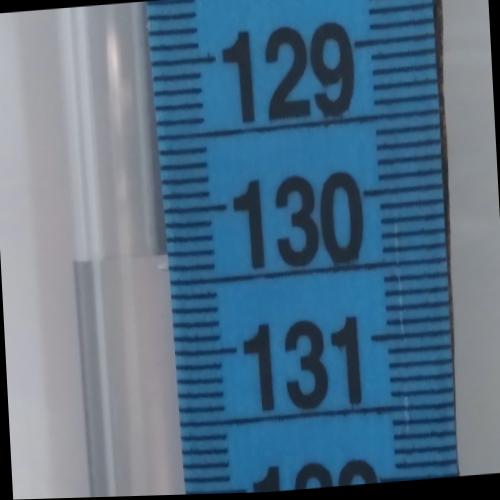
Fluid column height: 130.3 cm